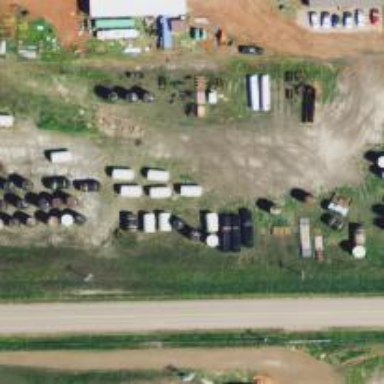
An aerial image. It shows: Storage tank that is man-made.